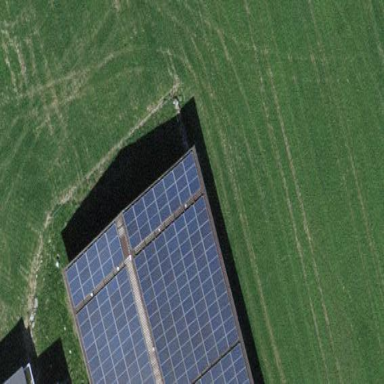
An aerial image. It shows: Solar photovoltaic panel generator.